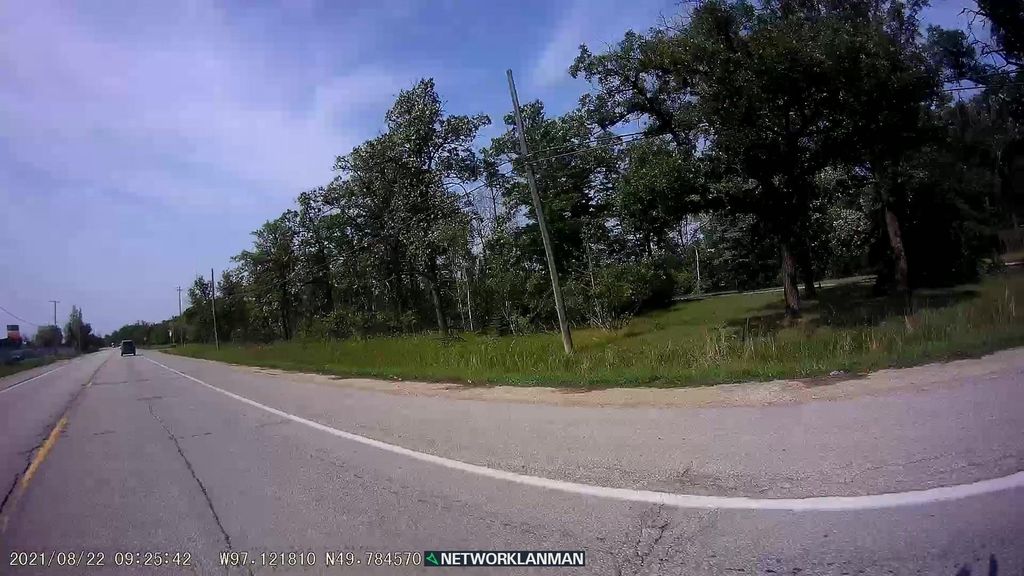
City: winnipeg